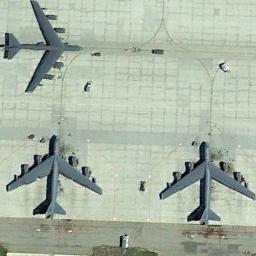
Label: airplane